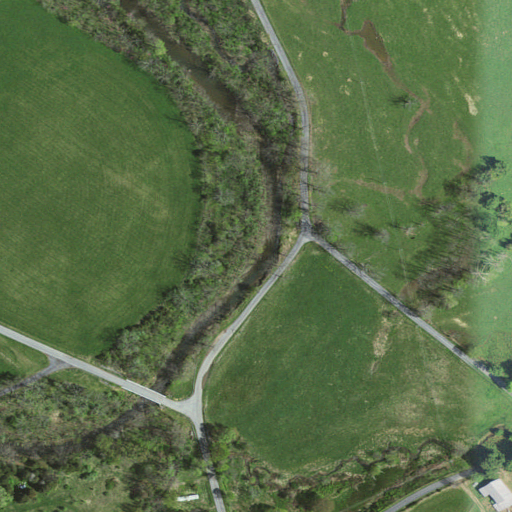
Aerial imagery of valley in Virginia named Estaline Valley containing pasture, open development, deciduous forest, low intensity development, medium intensity development, and evergreen forest